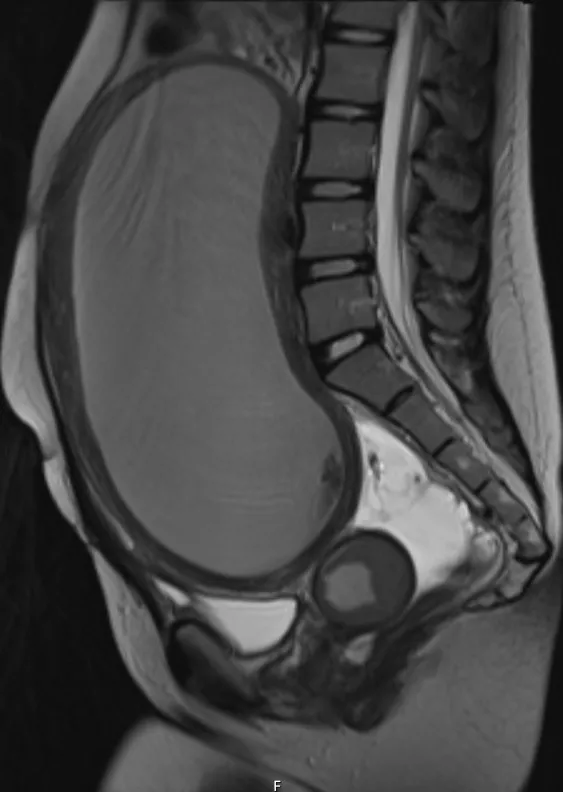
T2 Weighted Sagittal MRI Image.
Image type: radiology (mri)